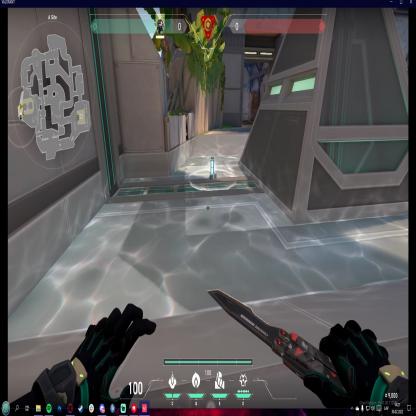
Label: planted spike